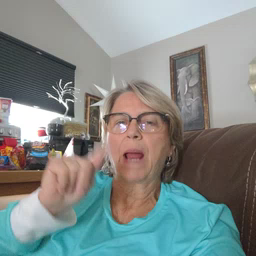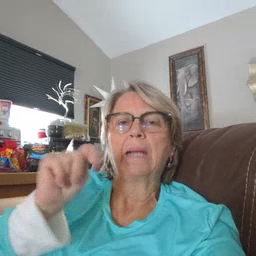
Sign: potty